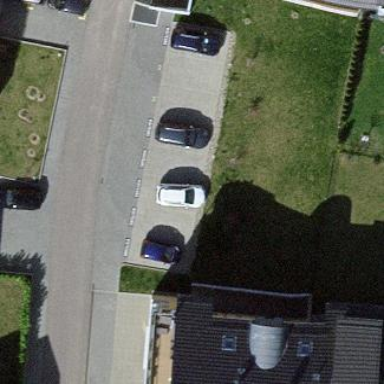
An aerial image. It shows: Parking available on the street side.